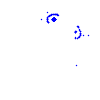
Particle: electron